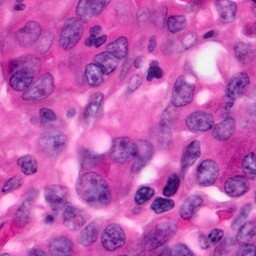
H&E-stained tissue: Pancreatic